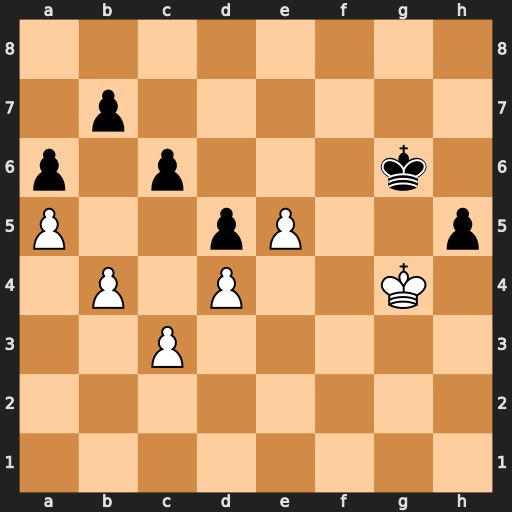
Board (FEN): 8/1p6/p1p3k1/P2pP2p/1P1P2K1/2P5/8/8
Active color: w
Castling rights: -
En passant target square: -
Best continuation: Kf4 h4 Kg4